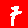
Digit: 7